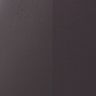
Metastatic tissue present: no